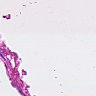
Metastatic tissue present: no